Field crop: maize
Growth stage: 2
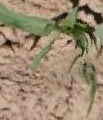
Species: maize